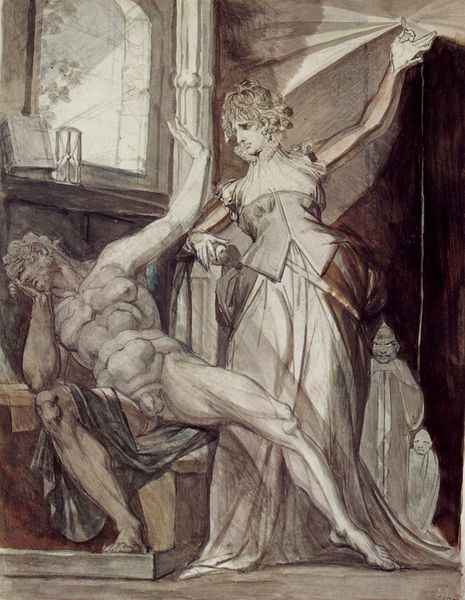
Titel: Kriemhild zeigt Gunther im Gefängnis den Nibelungenring
Künstler: Johann Heinrich Füssli
Standort: Zürich.
Institution: Kunsthaus
Schlagwörter: akt, gemälde, hand, kampf, körper, mann, nackt, schlaf, ellbogen, fenster, frau, frisur, geste, kleid, licht, männer, raum, skizze, stuhl, säule, weiss, zeichnung, dame, tuch, rock, arm, rache, gesten, innenraum, vorhang, öl, gewand, haare, sitzend, stehend, stoff, paar, kinder, helldunkel, skulptur, statue, beine, bein, lasziv, mieder, figuren, gewalt, treppe, karikatur, muskeln, nadel, ring, abwenden, nacktheit, penis, laviert, tusche, lichtstrahl, antike, buch, traum, schwarz-weiß, schein, muskel, mythos, aufgestützt, erhoben, priester, erscheinung, vorhand, fee, gestreckt, lichtschein, lavierung, abwehr, grichisch, pathos, gnom, sanduhr, stundenuhr, chinesen, ablehnung, abweisung, hofnarren, vas, hind, damre, geschtrichelt, wmann, sz, fenster licht, fenx, feb, rächerin, böse gestallten